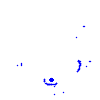
Particle: pion